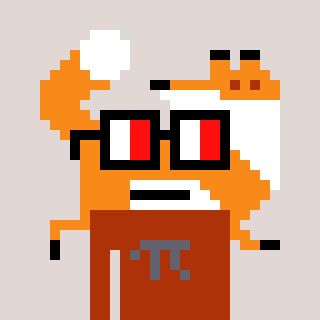
a pixel art character with square glasses with black frames and red eyes, a fox-shaped head and a hotbrown-colored body on a warm background